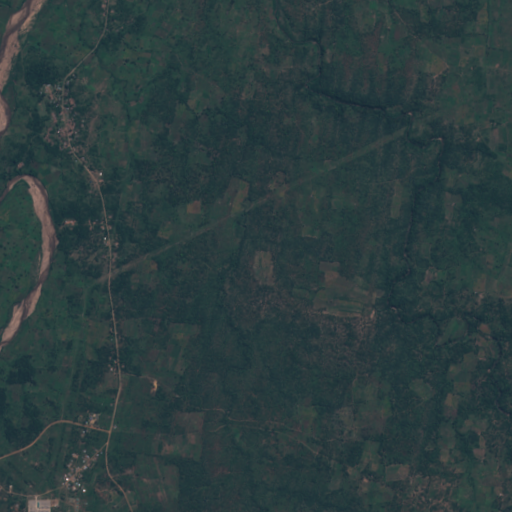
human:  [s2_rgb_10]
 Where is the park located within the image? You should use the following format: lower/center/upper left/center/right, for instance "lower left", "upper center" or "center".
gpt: The park is located in the upper left of the image.
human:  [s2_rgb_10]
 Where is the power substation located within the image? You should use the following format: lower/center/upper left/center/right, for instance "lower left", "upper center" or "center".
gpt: The power substation is located in the lower left of the image.
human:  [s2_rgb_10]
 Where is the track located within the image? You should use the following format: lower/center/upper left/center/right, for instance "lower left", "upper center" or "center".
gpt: The track is located in the upper left of the image.
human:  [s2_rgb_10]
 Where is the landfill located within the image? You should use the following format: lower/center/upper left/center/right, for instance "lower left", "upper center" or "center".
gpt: There is no landfill in the image.